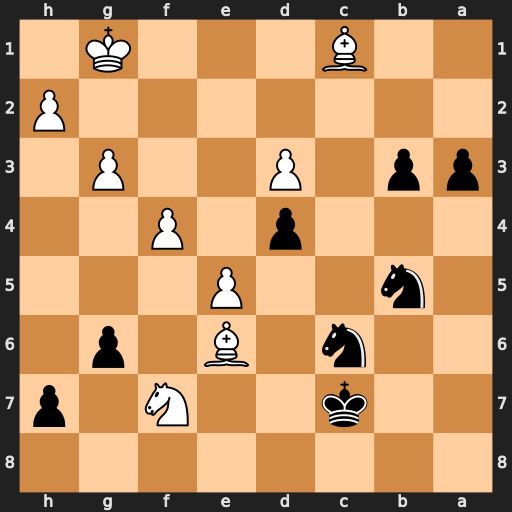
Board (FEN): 8/2k2N1p/2n1B1p1/1n2P3/3p1P2/pp1P2P1/7P/2B3K1
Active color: b
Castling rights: -
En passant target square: -
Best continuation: b2 Bxb2 axb2